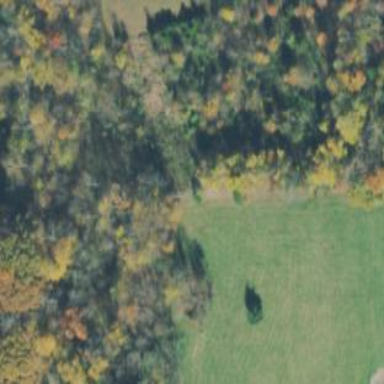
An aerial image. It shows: Serene woodland landscape.